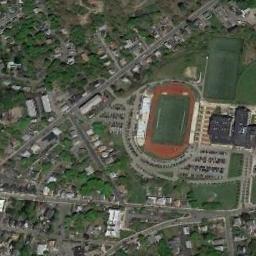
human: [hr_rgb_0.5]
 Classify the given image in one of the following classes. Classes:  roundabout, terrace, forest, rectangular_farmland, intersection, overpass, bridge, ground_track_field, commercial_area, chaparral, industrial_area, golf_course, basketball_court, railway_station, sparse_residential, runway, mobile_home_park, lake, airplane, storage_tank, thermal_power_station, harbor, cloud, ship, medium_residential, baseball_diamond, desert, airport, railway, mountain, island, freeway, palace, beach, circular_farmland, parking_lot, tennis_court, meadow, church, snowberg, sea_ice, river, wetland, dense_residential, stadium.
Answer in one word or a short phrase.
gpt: ground_track_field